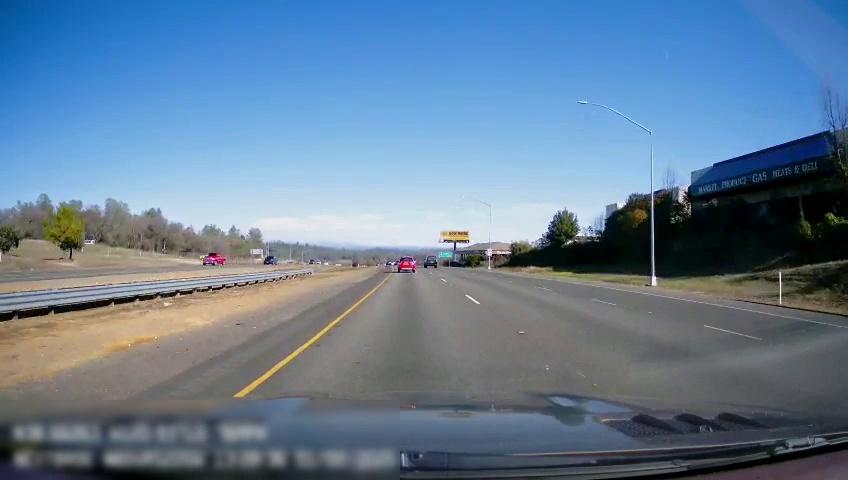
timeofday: Day
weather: Sunny
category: Drivable Space
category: Drivable Space
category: Vehicles | SUV
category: Vehicles | SUV
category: Vehicles | Car
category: Vehicles | SUV
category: Lanes | Current Lane
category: Lanes | Current Lane
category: Lanes | Alternate Lane
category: Lanes | Alternate Lane
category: Traffic | Signs